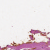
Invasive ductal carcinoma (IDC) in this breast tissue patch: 0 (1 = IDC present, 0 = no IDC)